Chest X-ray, PA view. Patient: 63 years old, sex F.
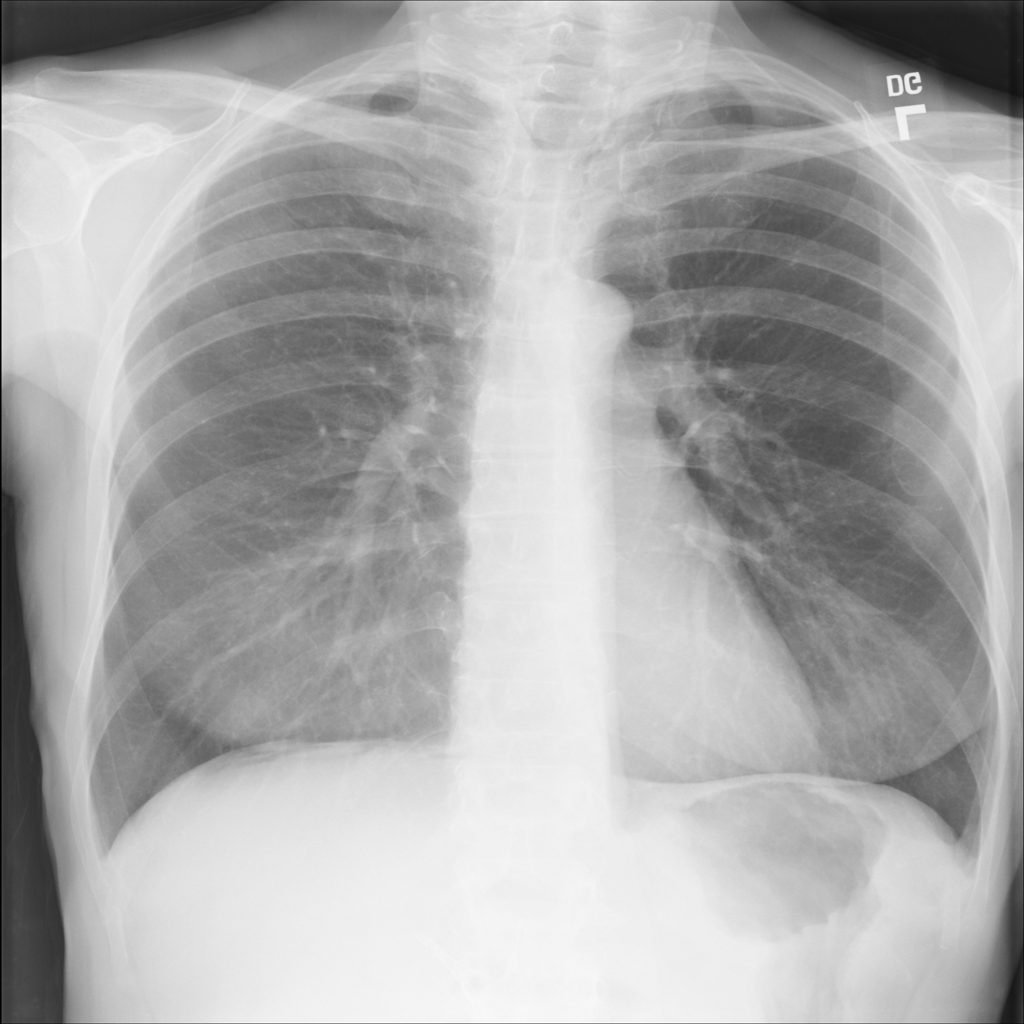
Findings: No Finding